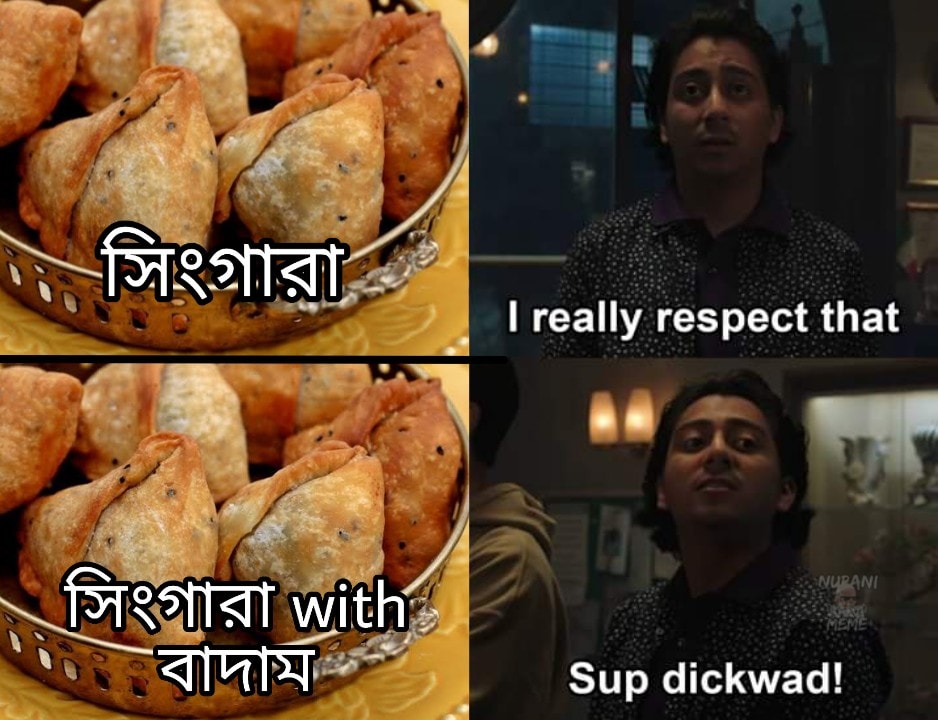
Caption: সিংগারা    I really respect that  সিংগারা with বাদাম   Sup dickwad !
Label: non-hate